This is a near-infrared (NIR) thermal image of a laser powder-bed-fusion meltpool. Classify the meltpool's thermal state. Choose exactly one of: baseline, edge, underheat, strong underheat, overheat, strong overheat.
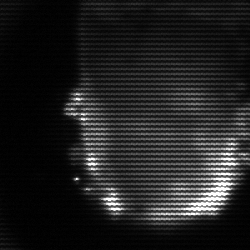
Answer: baseline